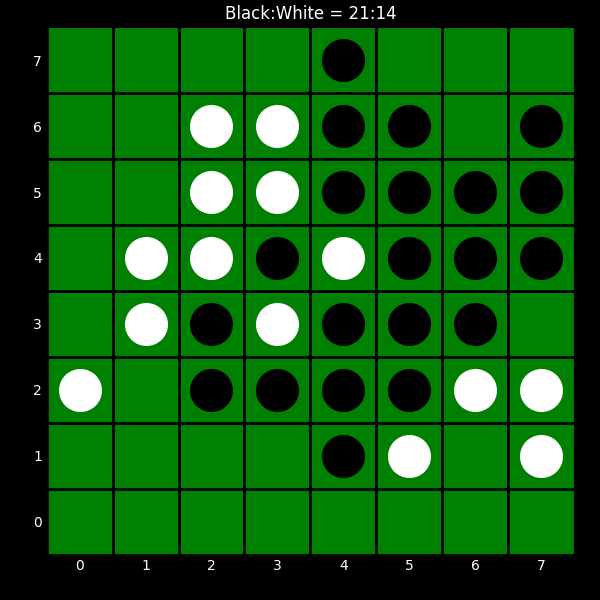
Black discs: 21
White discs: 14